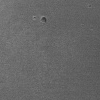
Atmospheric dust classification: not_dusty